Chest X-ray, AP view. Patient: 40 years old, sex M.
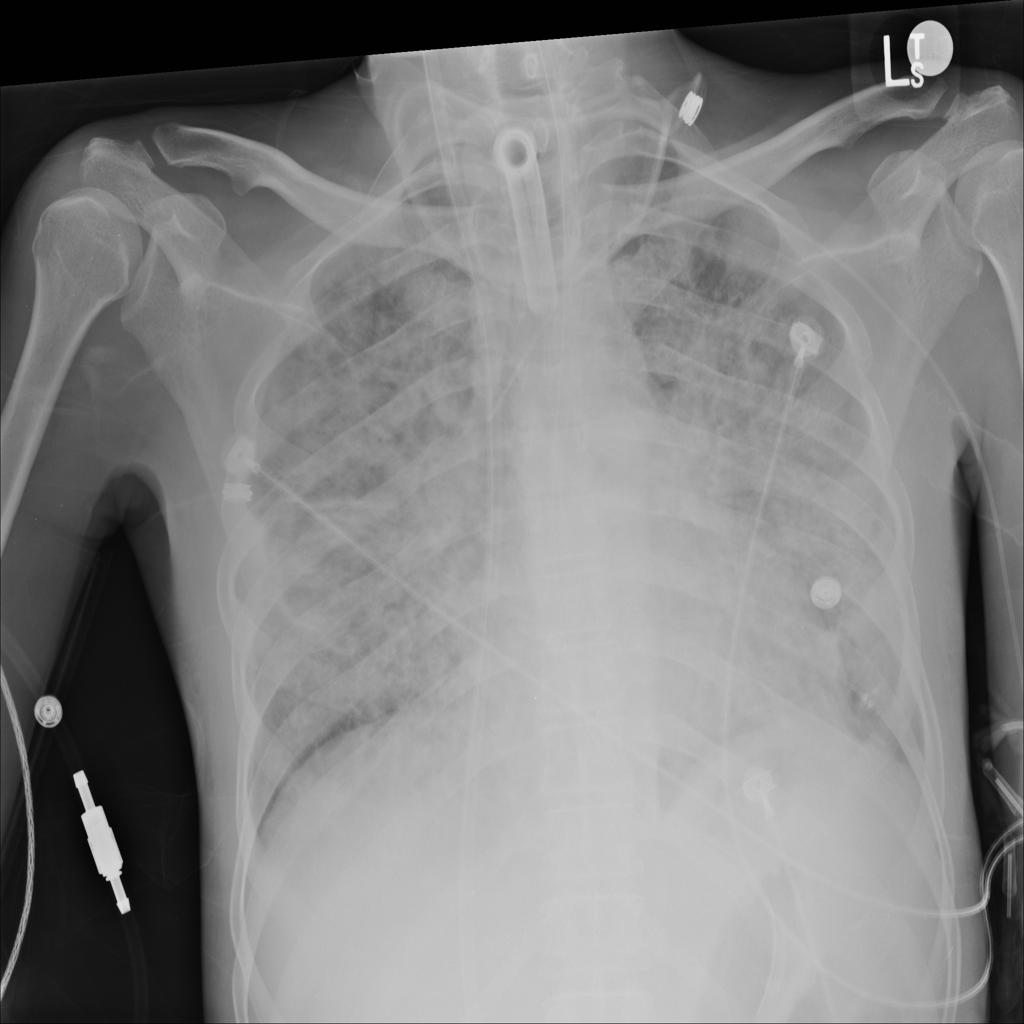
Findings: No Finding